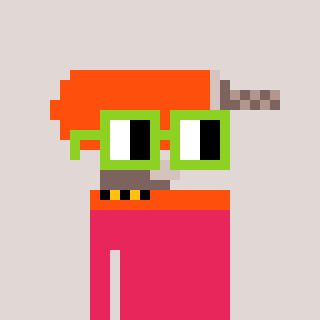
a pixel art character with square light green glasses, a drill-shaped head and a redpinkish-colored body on a warm background